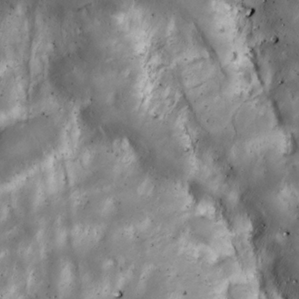
Label: non_frost